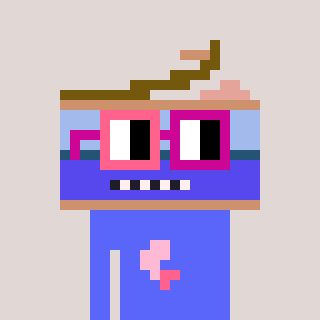
a pixel art character with square pink and red glasses, a canned ham-shaped head and a purple-colored body on a warm background